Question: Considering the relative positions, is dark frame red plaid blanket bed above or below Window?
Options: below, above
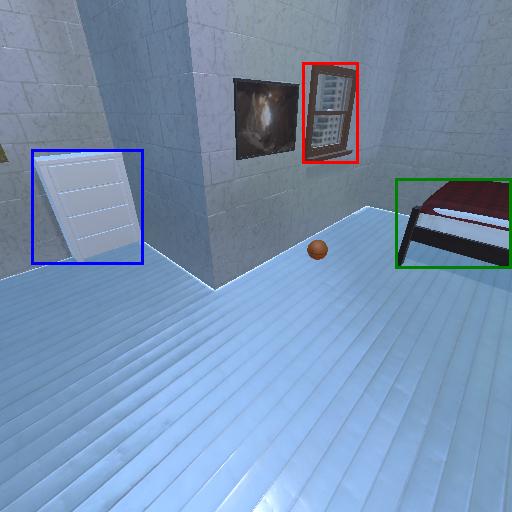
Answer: below